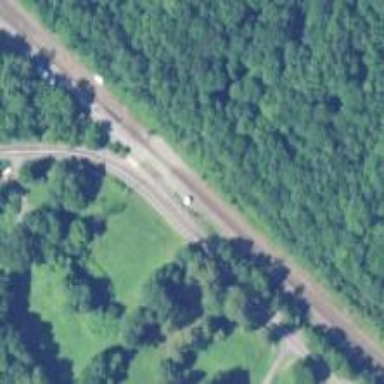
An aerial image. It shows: Junction on the railway.